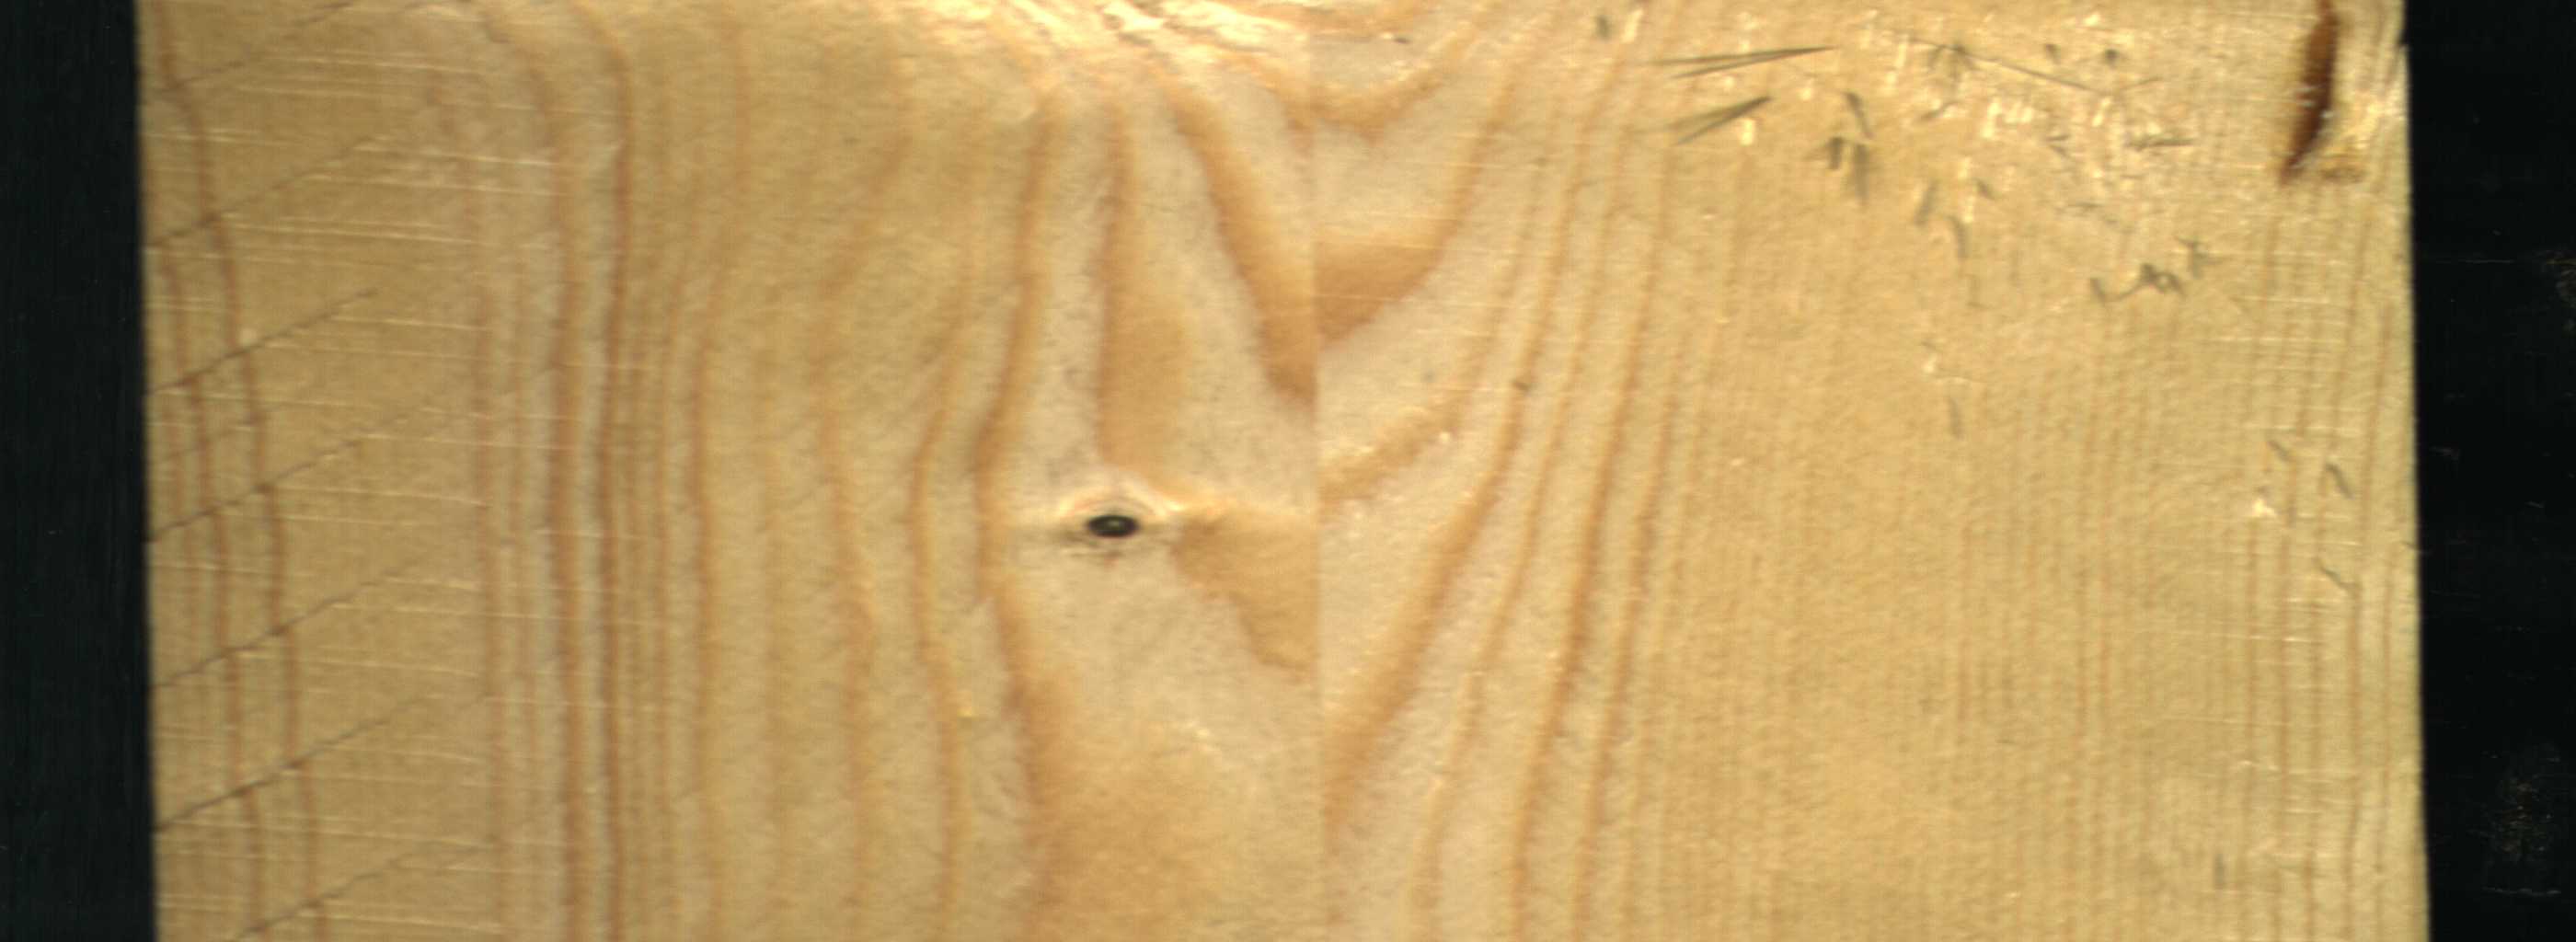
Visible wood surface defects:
resin
Dead_Knot